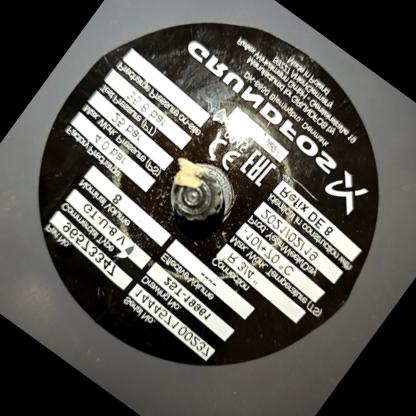
Klasa: tabliczka-znamionowa